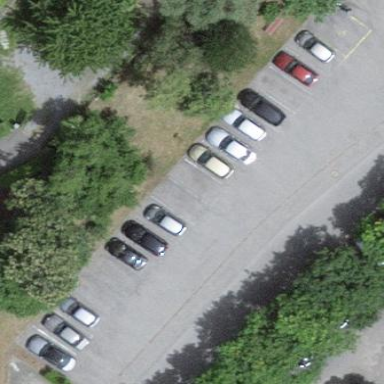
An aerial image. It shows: Street side parking area.